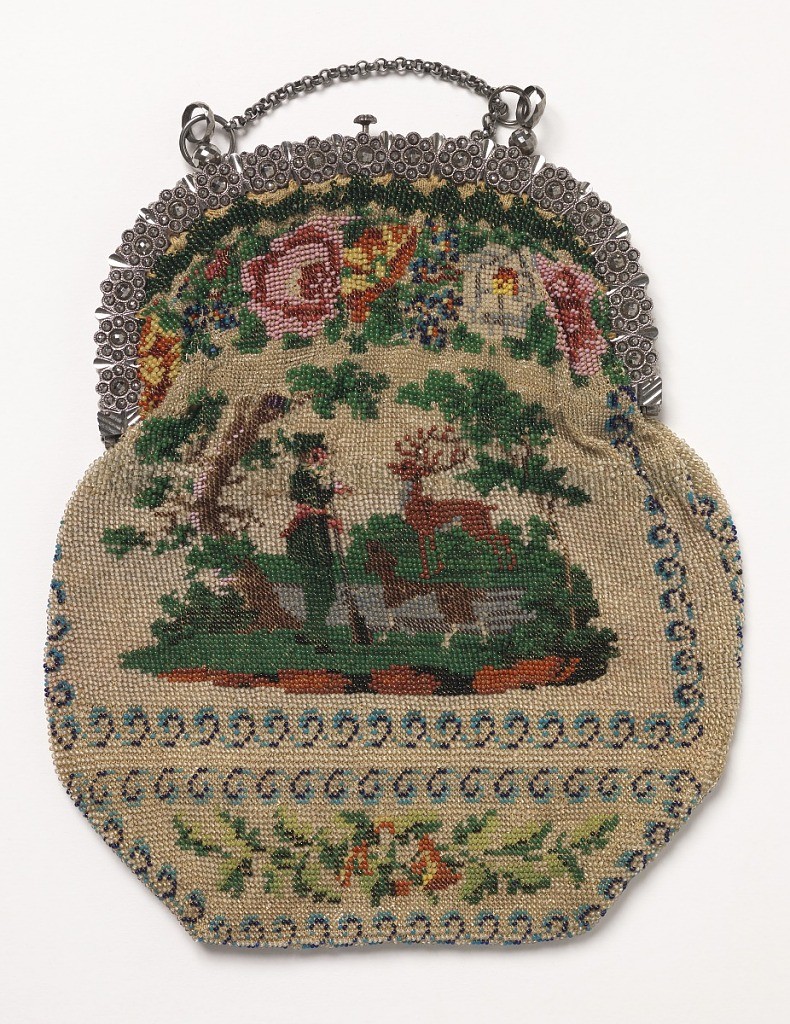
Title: Purse
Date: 19th century
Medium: silk, glass beads, steel Technique: beaded knitting
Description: Cut steel frame ornamented with flowers; bag worked in colored beads with design of landscape with hunter, stag and dog surrounded by floral and geometric borders. On the reverse, the same except the landscape shows a house with a dog. Long steel chain, lined with satin.